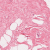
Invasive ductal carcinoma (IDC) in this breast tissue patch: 0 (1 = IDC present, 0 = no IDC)